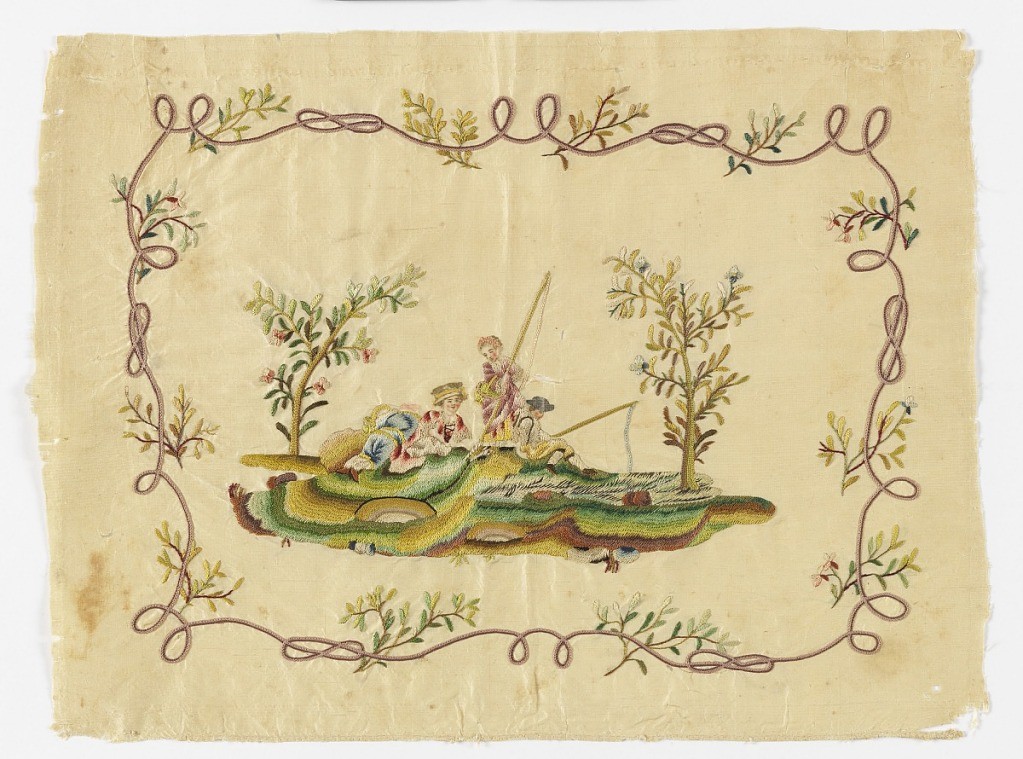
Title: Bag face
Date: mid–late 18th century
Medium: silk Technique: satin, chain and knot stitch embroidery
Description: At center, a young man and woman fishing, a lady reclining and a man lying beside her, face down. Faces, hair and hats are painted. The scene is framed by delicate twining ribbons with foliage.